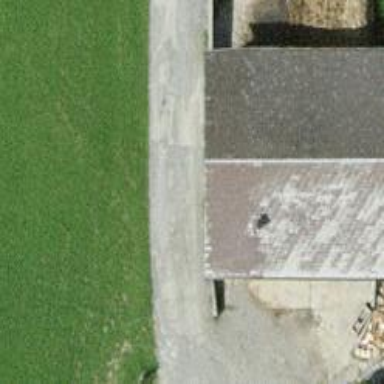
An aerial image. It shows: Farm auxiliary building with gabled roof.